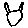
Label: cat